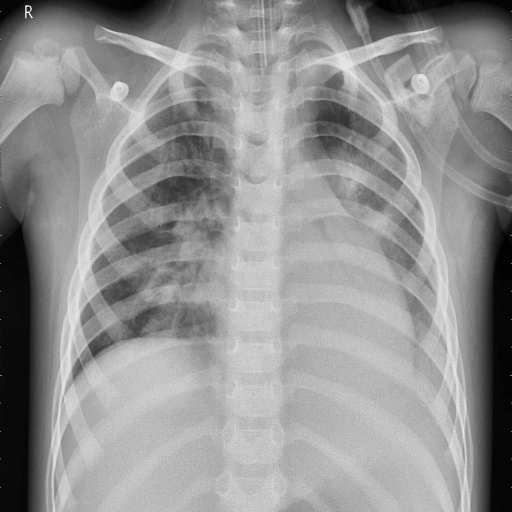
Finding: PNEUMONIA